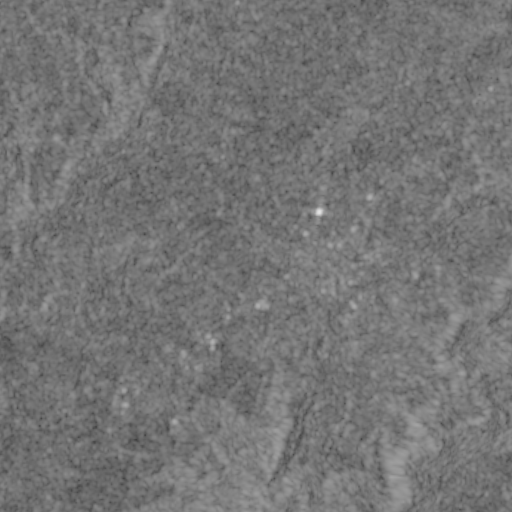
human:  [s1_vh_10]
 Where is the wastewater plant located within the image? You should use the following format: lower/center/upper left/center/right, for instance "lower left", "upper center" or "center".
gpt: The wastewater plant is located in the lower center of the image.
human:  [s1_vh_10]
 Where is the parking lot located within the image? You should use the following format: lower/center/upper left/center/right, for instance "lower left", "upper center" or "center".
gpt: There is no parking lot in the image.

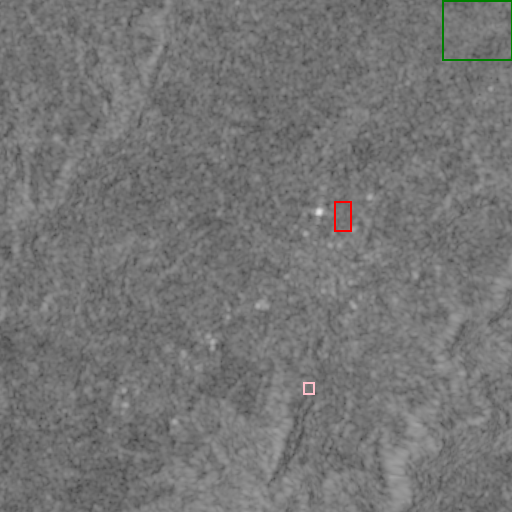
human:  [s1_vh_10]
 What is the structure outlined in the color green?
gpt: The structure outlined in green is a crop field.
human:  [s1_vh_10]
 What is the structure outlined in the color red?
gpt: The structure outlined in red is a park.
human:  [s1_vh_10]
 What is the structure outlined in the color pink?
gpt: The structure outlined in pink is a wastewater plant.
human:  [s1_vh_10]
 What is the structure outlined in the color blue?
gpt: There is no blue outline.